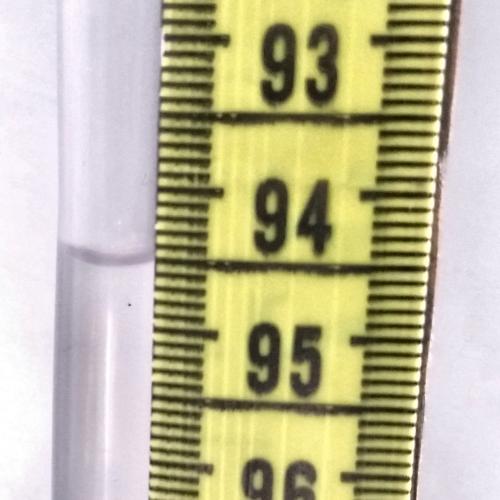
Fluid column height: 94.5 cm